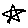
Label: star